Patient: sex M, age 58
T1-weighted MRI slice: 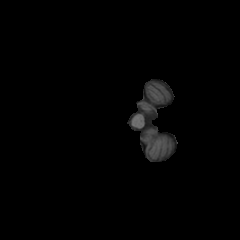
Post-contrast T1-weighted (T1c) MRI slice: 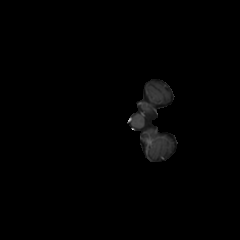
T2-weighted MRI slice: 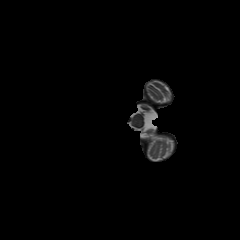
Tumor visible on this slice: no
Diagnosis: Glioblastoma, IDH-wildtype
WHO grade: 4